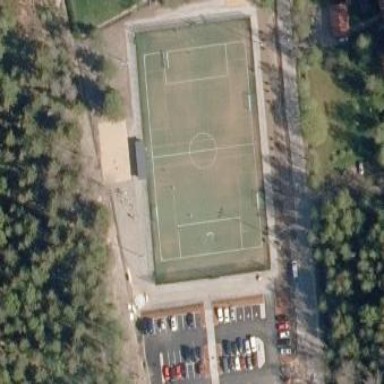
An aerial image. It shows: Multi-sport pitch with artificial turf for leisure activities.